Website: bh-photo
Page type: account-selection
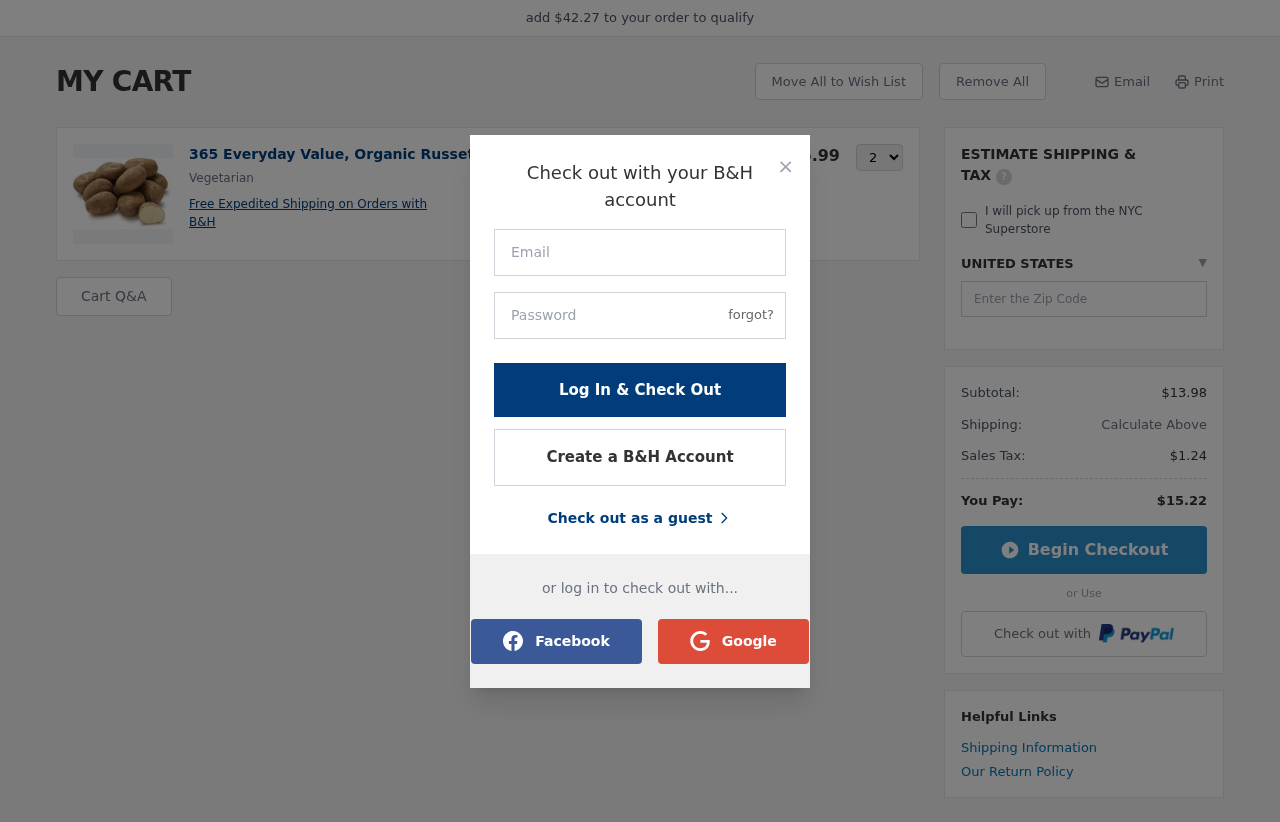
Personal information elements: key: PII_COUNTRY
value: UNITED STATES
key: PII_LOGIN_USERNAME
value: william_williams
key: PII_POSTCODE
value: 57150
Product elements: key: PRODUCT1_DESC
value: Vegetarian
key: PRODUCT1_NAME
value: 365 Everyday Value, Organic Russet Potatoes, 5 lb Bag
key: PRODUCT1_PRICE
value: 6.99
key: PRODUCT1_QUANTITY
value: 2
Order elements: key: ORDER_SUBTOTAL
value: $13.98
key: ORDER_TAX
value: $1.24
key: ORDER_TOTAL
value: $15.22
Other elements: key: AMOUNT_TO_QUALIFY
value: $42.27